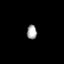
Tissue: lung
Cell type: Others
Senescence score: 0.2295
Nuclear area (px): 143
Mean DAPI intensity: 160.601